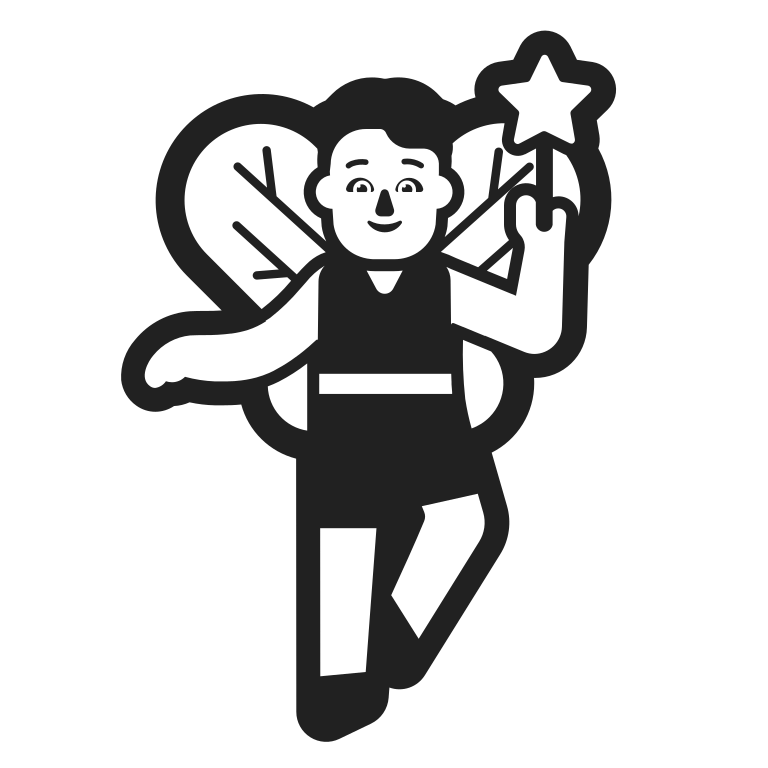
person fairy high contrast default